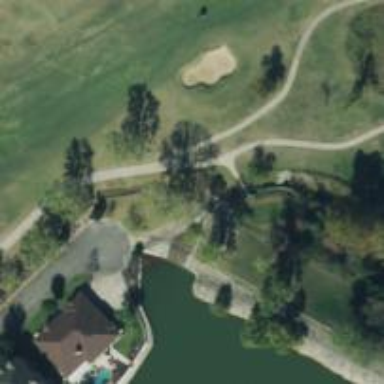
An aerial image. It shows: Path for both road and golf.